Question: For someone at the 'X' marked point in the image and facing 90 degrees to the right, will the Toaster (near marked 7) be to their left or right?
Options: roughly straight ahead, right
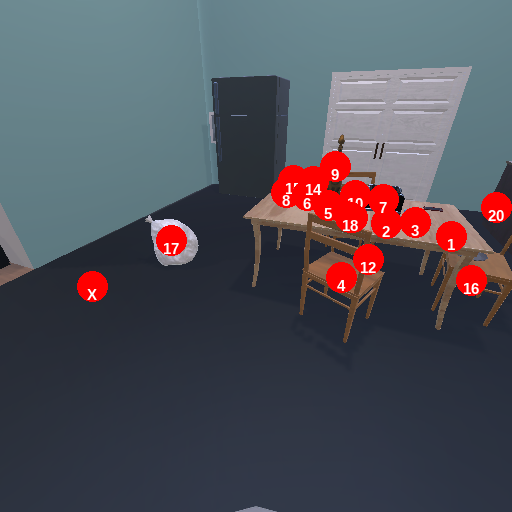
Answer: roughly straight ahead